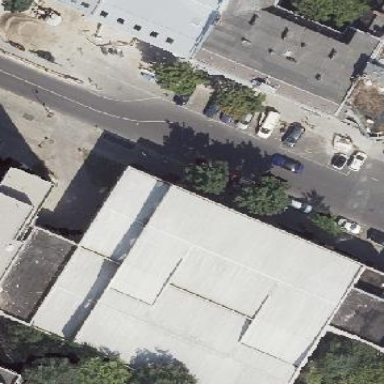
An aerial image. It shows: Multi-storey parking building.